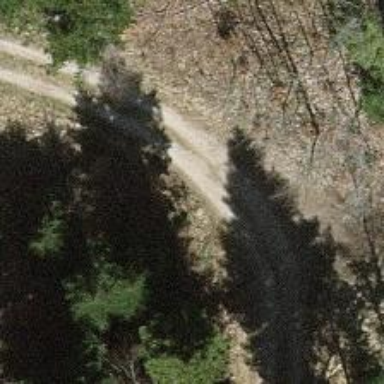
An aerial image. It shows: Unpaved track with grade 3 surface.